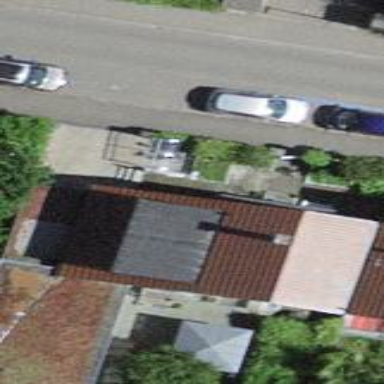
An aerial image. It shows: Semidetached house.